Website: walmart
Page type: address-validator
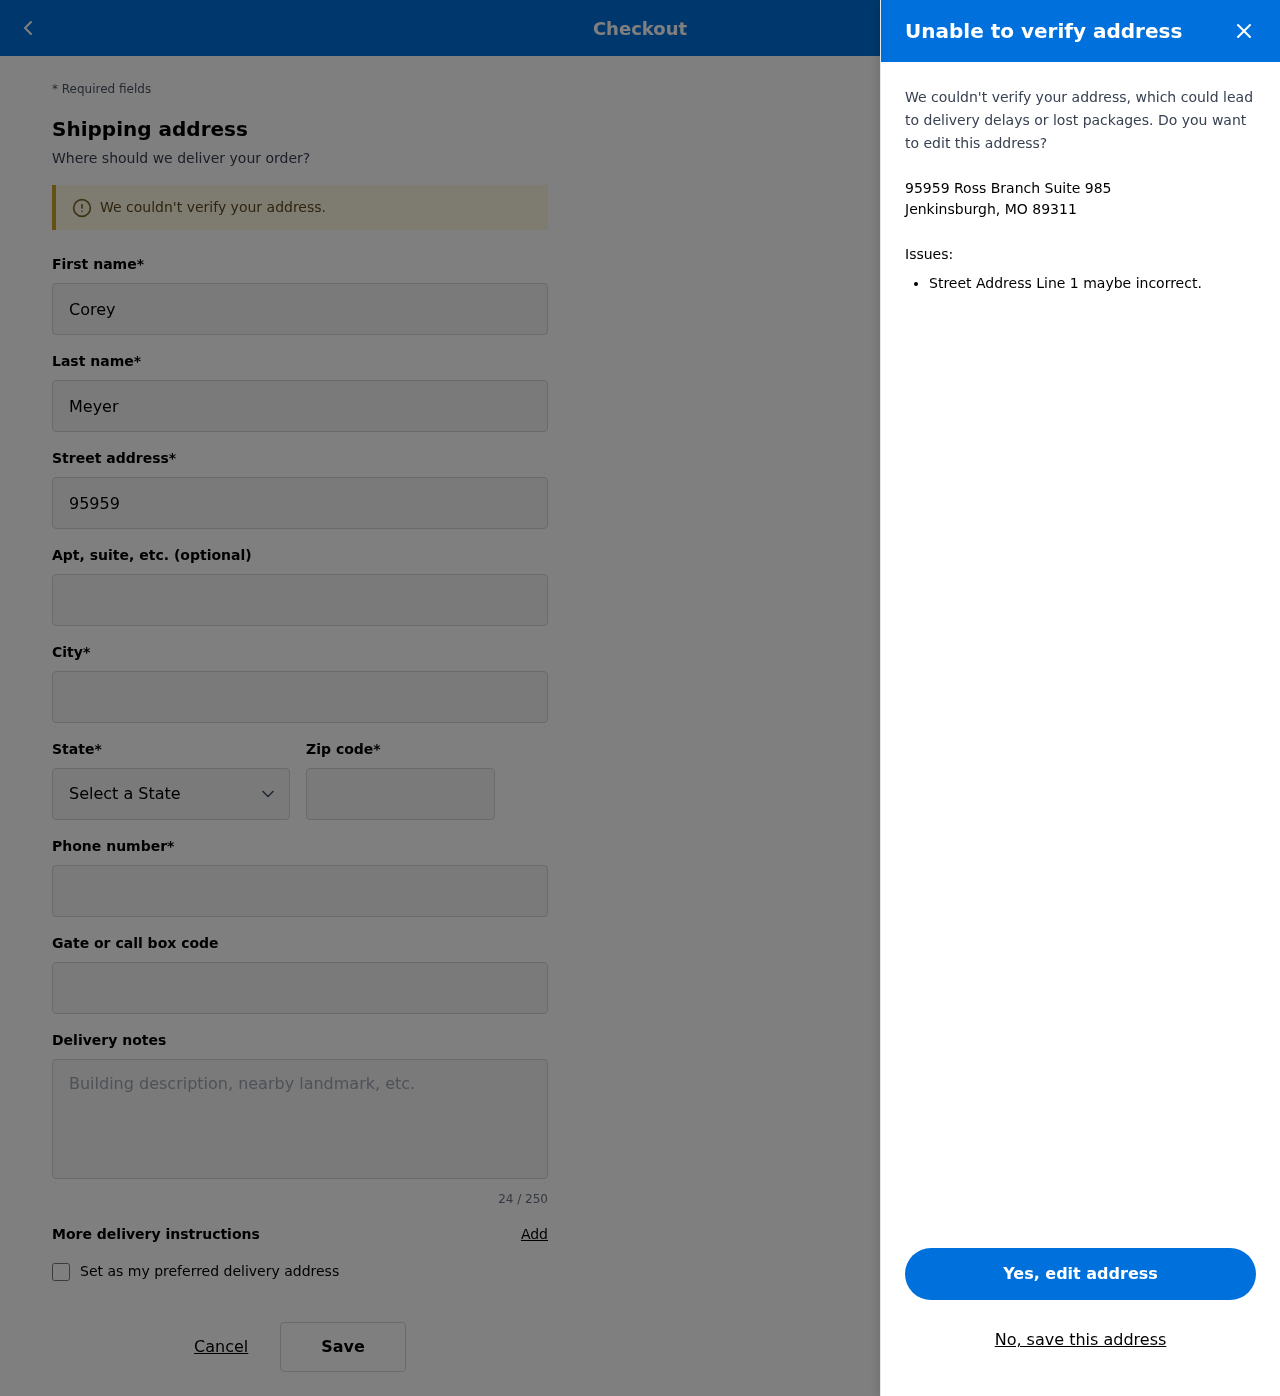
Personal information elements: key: PII_CITY_STATE_ZIP
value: Jenkinsburgh, MO 89311
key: PII_DELIVERY_INSTRUCTIONS
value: Place behind screen door
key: PII_STATE_ABBR
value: MO
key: PII_STREET
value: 95959 Ross Branch Suite 985
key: PII_FIRSTNAME
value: Corey
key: PII_LASTNAME
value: Meyer
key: PII_CITY
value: Jenkinsburgh
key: PII_POSTCODE
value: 89311
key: PII_PHONE
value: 6839812455
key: PII_SECURITY_CODE
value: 4385